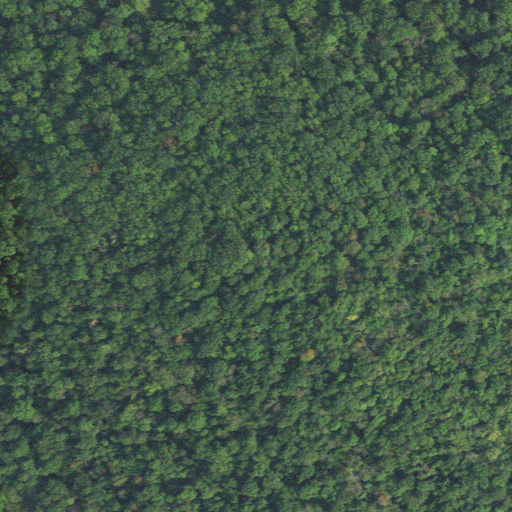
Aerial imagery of mountain in Virginia named Oventop containing only deciduous forest